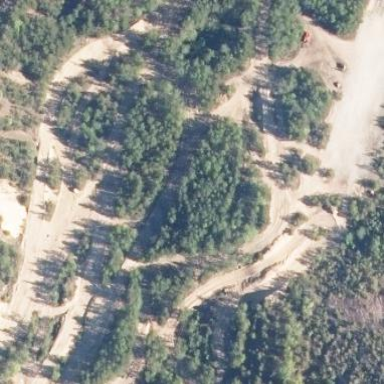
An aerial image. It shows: Unpaved raceway designed for motocross sport.